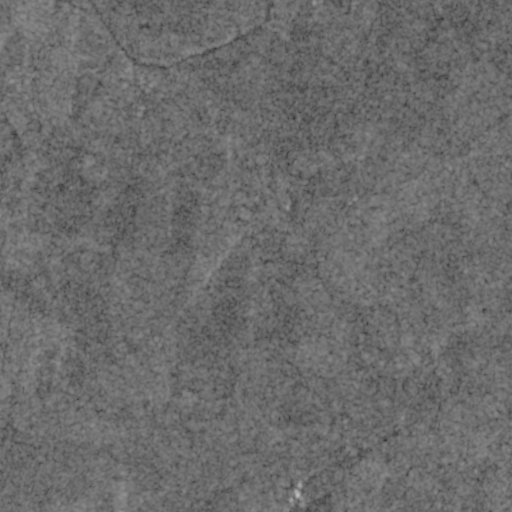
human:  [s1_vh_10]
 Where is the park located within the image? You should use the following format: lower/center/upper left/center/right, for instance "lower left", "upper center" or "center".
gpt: The park is located in the center of the image.
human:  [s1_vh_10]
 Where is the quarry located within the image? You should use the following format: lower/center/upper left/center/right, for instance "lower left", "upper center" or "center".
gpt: The quarry is located in the lower center of the image.
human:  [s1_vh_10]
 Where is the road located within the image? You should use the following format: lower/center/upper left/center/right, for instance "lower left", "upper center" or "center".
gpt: There is no road in the image.

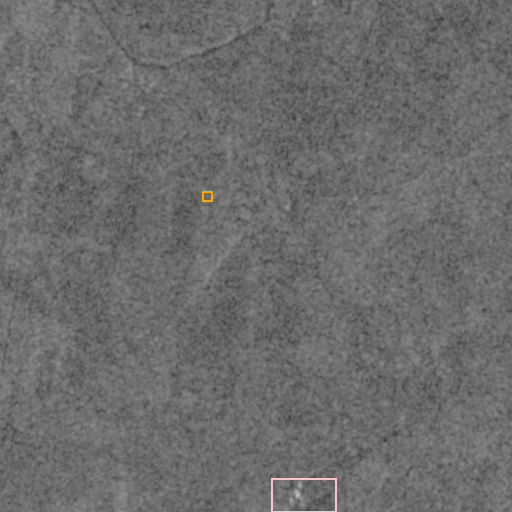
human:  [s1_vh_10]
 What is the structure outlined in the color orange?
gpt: The structure outlined in orange is a park.
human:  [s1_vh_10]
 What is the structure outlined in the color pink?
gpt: The structure outlined in pink is a quarry.
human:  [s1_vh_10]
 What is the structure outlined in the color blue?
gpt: There is no blue outline.